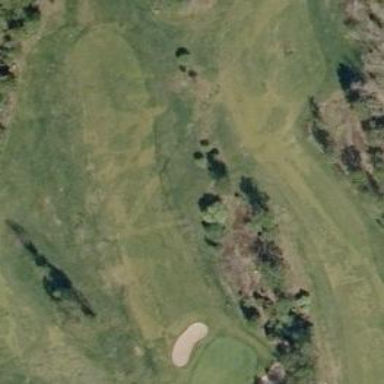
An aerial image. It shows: View of golf hole.